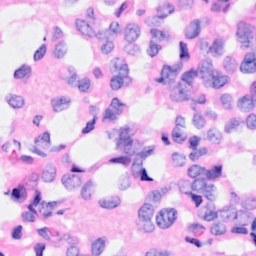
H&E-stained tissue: Breast